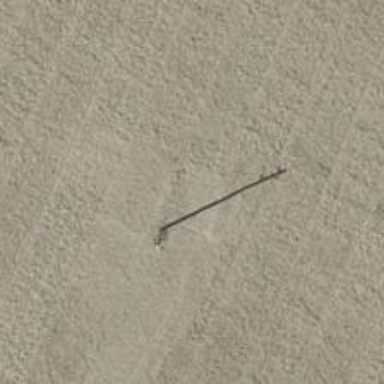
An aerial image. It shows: Power pole.